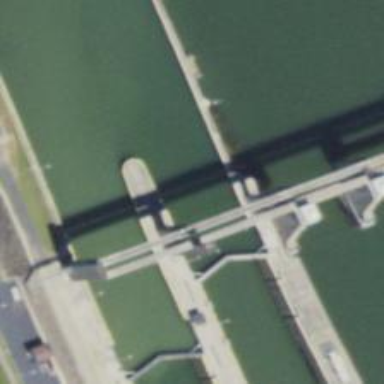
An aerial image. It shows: Lock gate along waterway.